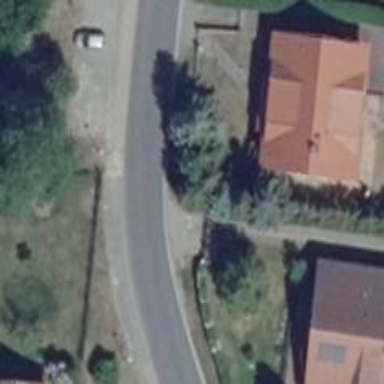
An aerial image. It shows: Residential road with asphalt surface.